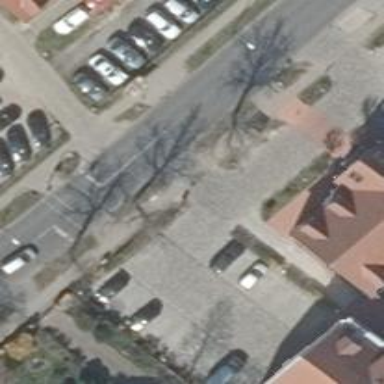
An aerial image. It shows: Tertiary road with asphalt surface and separate sidewalks on both sides.